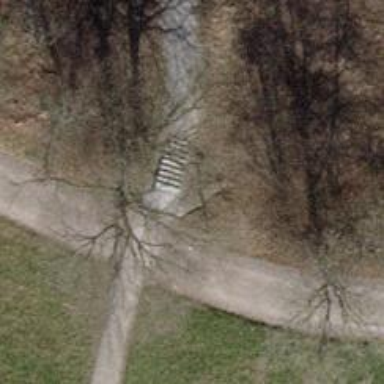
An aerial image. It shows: Road with steps.